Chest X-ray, AP view. Patient: 32 years old, sex F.
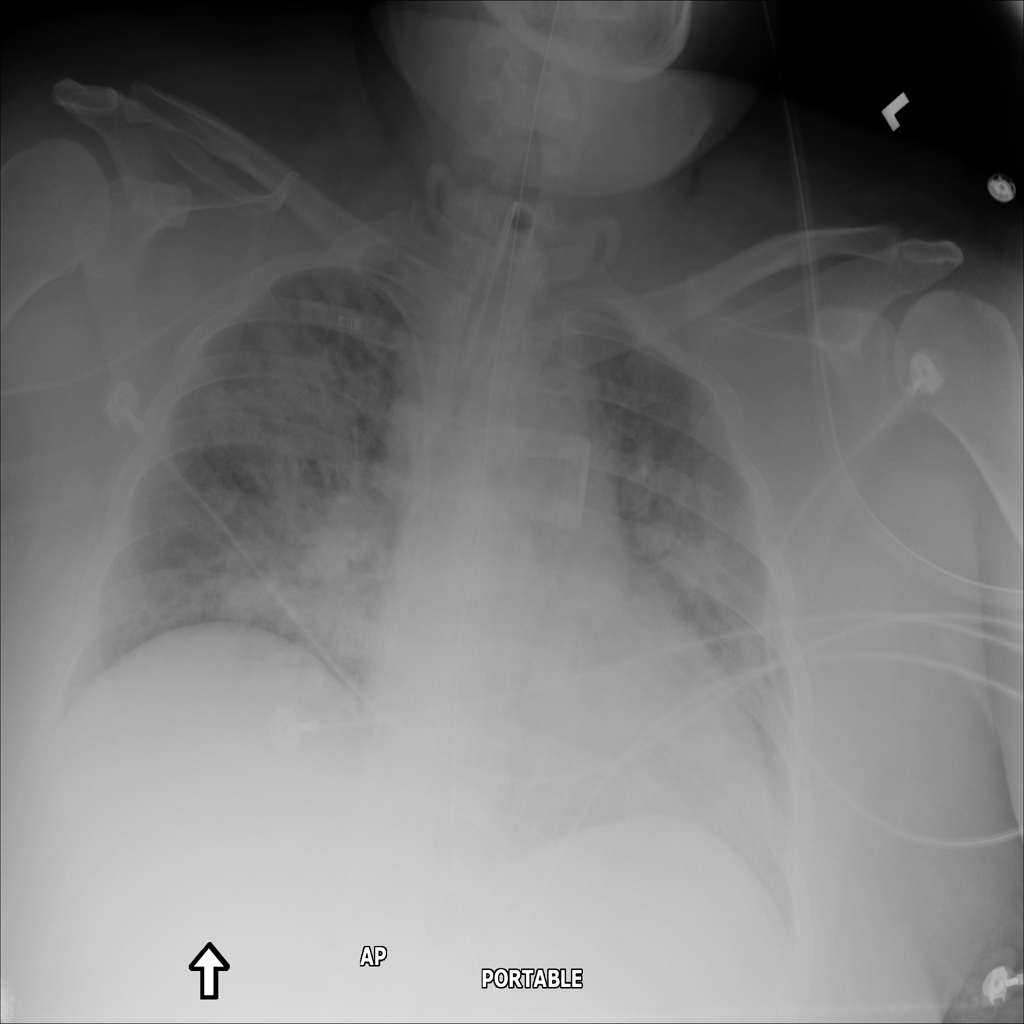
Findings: Edema